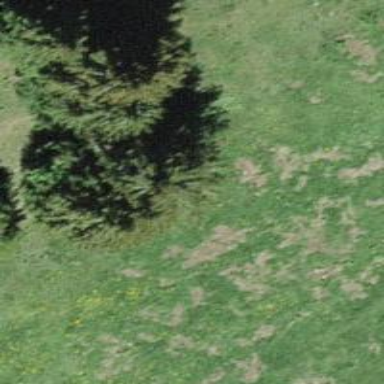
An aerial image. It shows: Needle-leaved tree in nature.